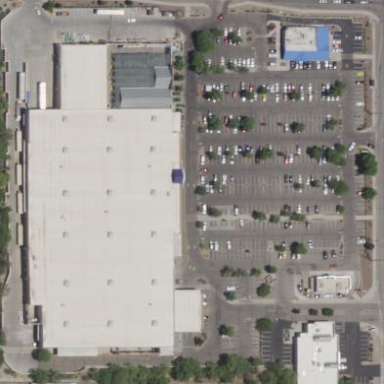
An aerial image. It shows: Retail area.